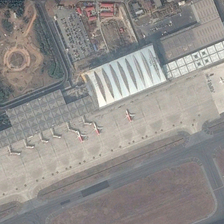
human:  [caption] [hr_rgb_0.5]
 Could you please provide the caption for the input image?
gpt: several planes are parked near a large building in an airport .

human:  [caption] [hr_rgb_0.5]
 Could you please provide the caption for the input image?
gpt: several planes are parked near a large building in an airport .

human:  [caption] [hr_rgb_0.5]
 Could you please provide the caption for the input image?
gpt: several planes are parked near a large building in an airport .

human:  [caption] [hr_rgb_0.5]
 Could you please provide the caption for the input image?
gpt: several planes are parked near a large building in an airport .

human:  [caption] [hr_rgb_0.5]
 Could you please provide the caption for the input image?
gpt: several planes are parked near a large building in an airport .